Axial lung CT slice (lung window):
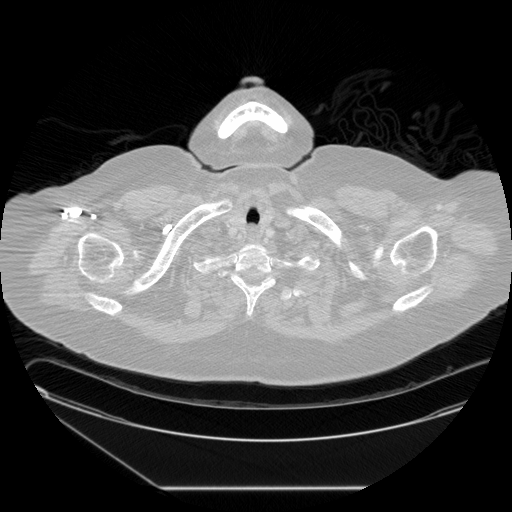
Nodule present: no